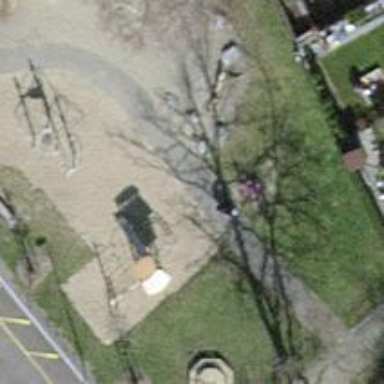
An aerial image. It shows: Playground area for leisure land.